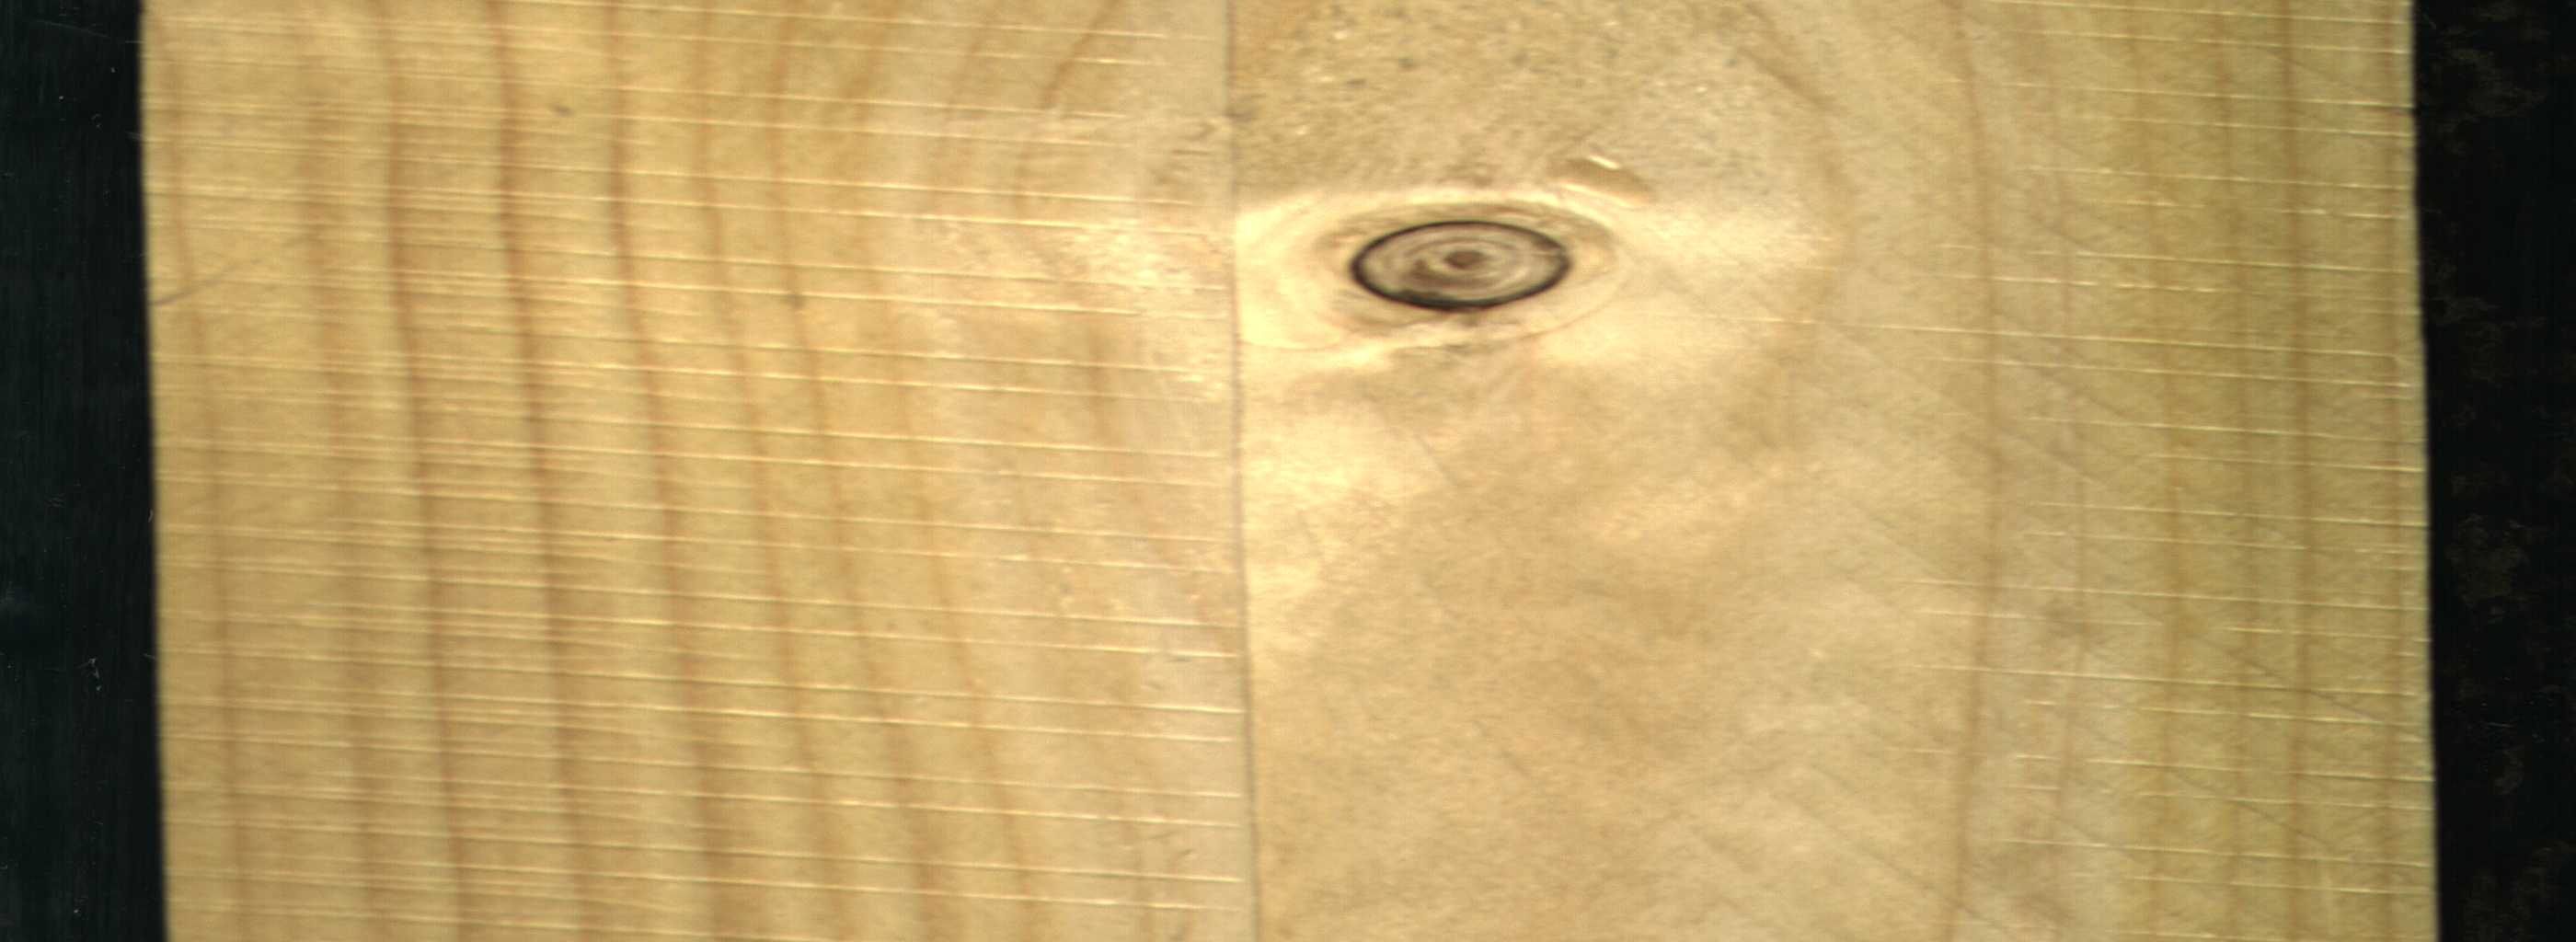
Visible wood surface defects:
Live_Knot